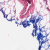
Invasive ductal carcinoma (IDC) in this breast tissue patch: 0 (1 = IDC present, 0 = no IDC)